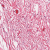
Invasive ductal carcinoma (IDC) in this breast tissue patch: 0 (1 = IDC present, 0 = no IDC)